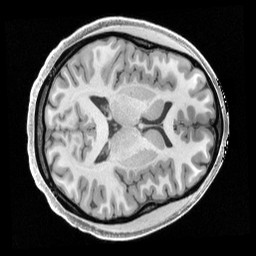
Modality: T1w
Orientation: axial
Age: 20
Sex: female
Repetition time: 2.4 s
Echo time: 0.00222 s